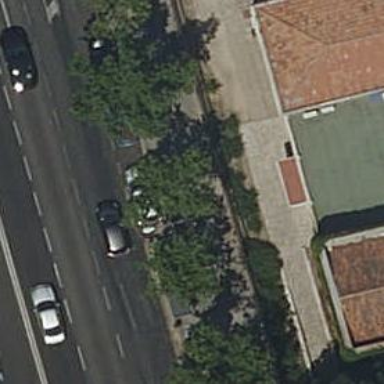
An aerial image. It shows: Bus stop with shelter. It is platform for public transport.